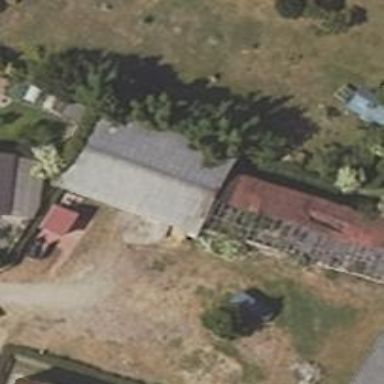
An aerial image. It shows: Shed building.